Interaction volume radius: 10 \u00c5
Interaction volume height: 35 \u00c5
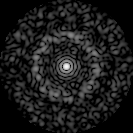
Disorder parameter: 0.8553